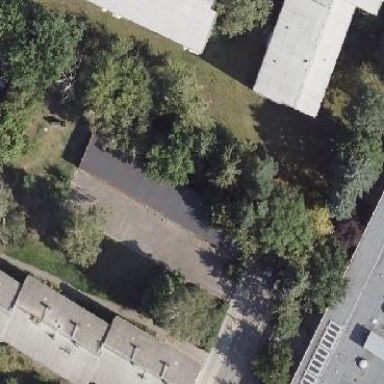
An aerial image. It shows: Group of garages.